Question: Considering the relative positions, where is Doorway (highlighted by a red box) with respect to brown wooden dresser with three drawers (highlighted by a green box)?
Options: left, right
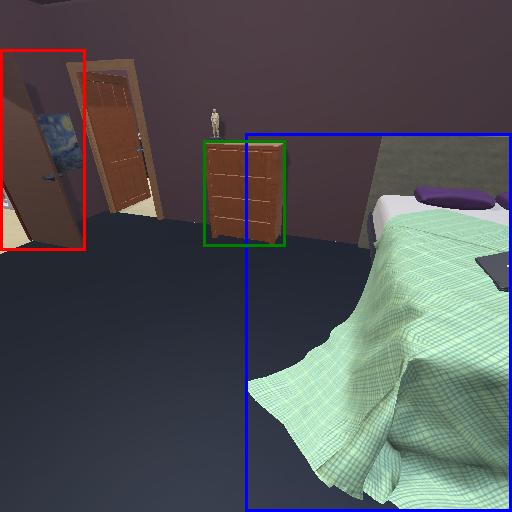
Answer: left